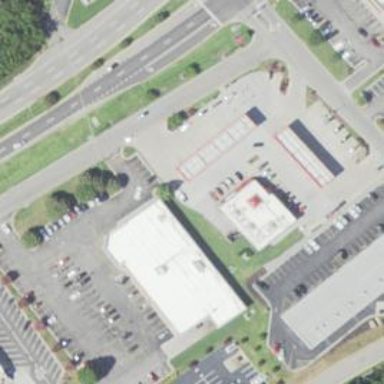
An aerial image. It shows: Convenience shop.